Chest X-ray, AP view. Patient: 59 years old, sex F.
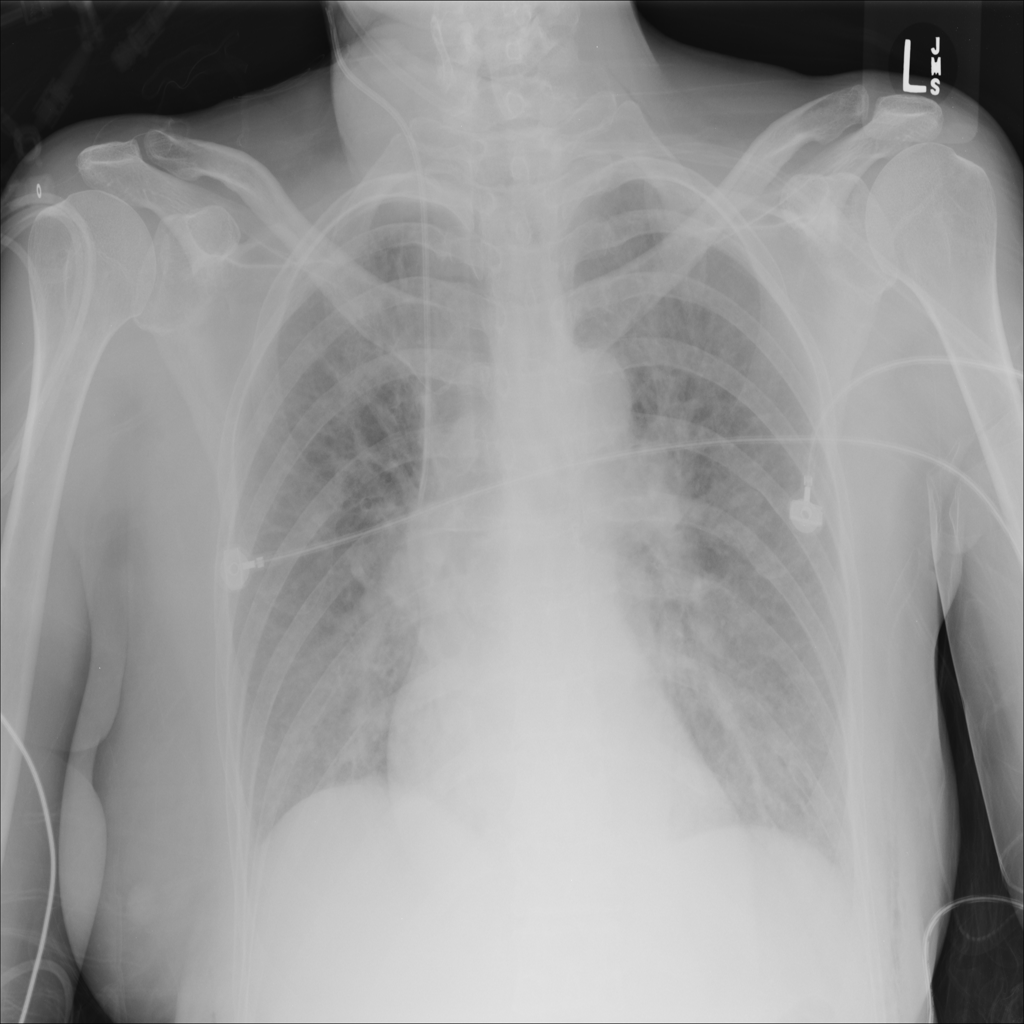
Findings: No Finding